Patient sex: M
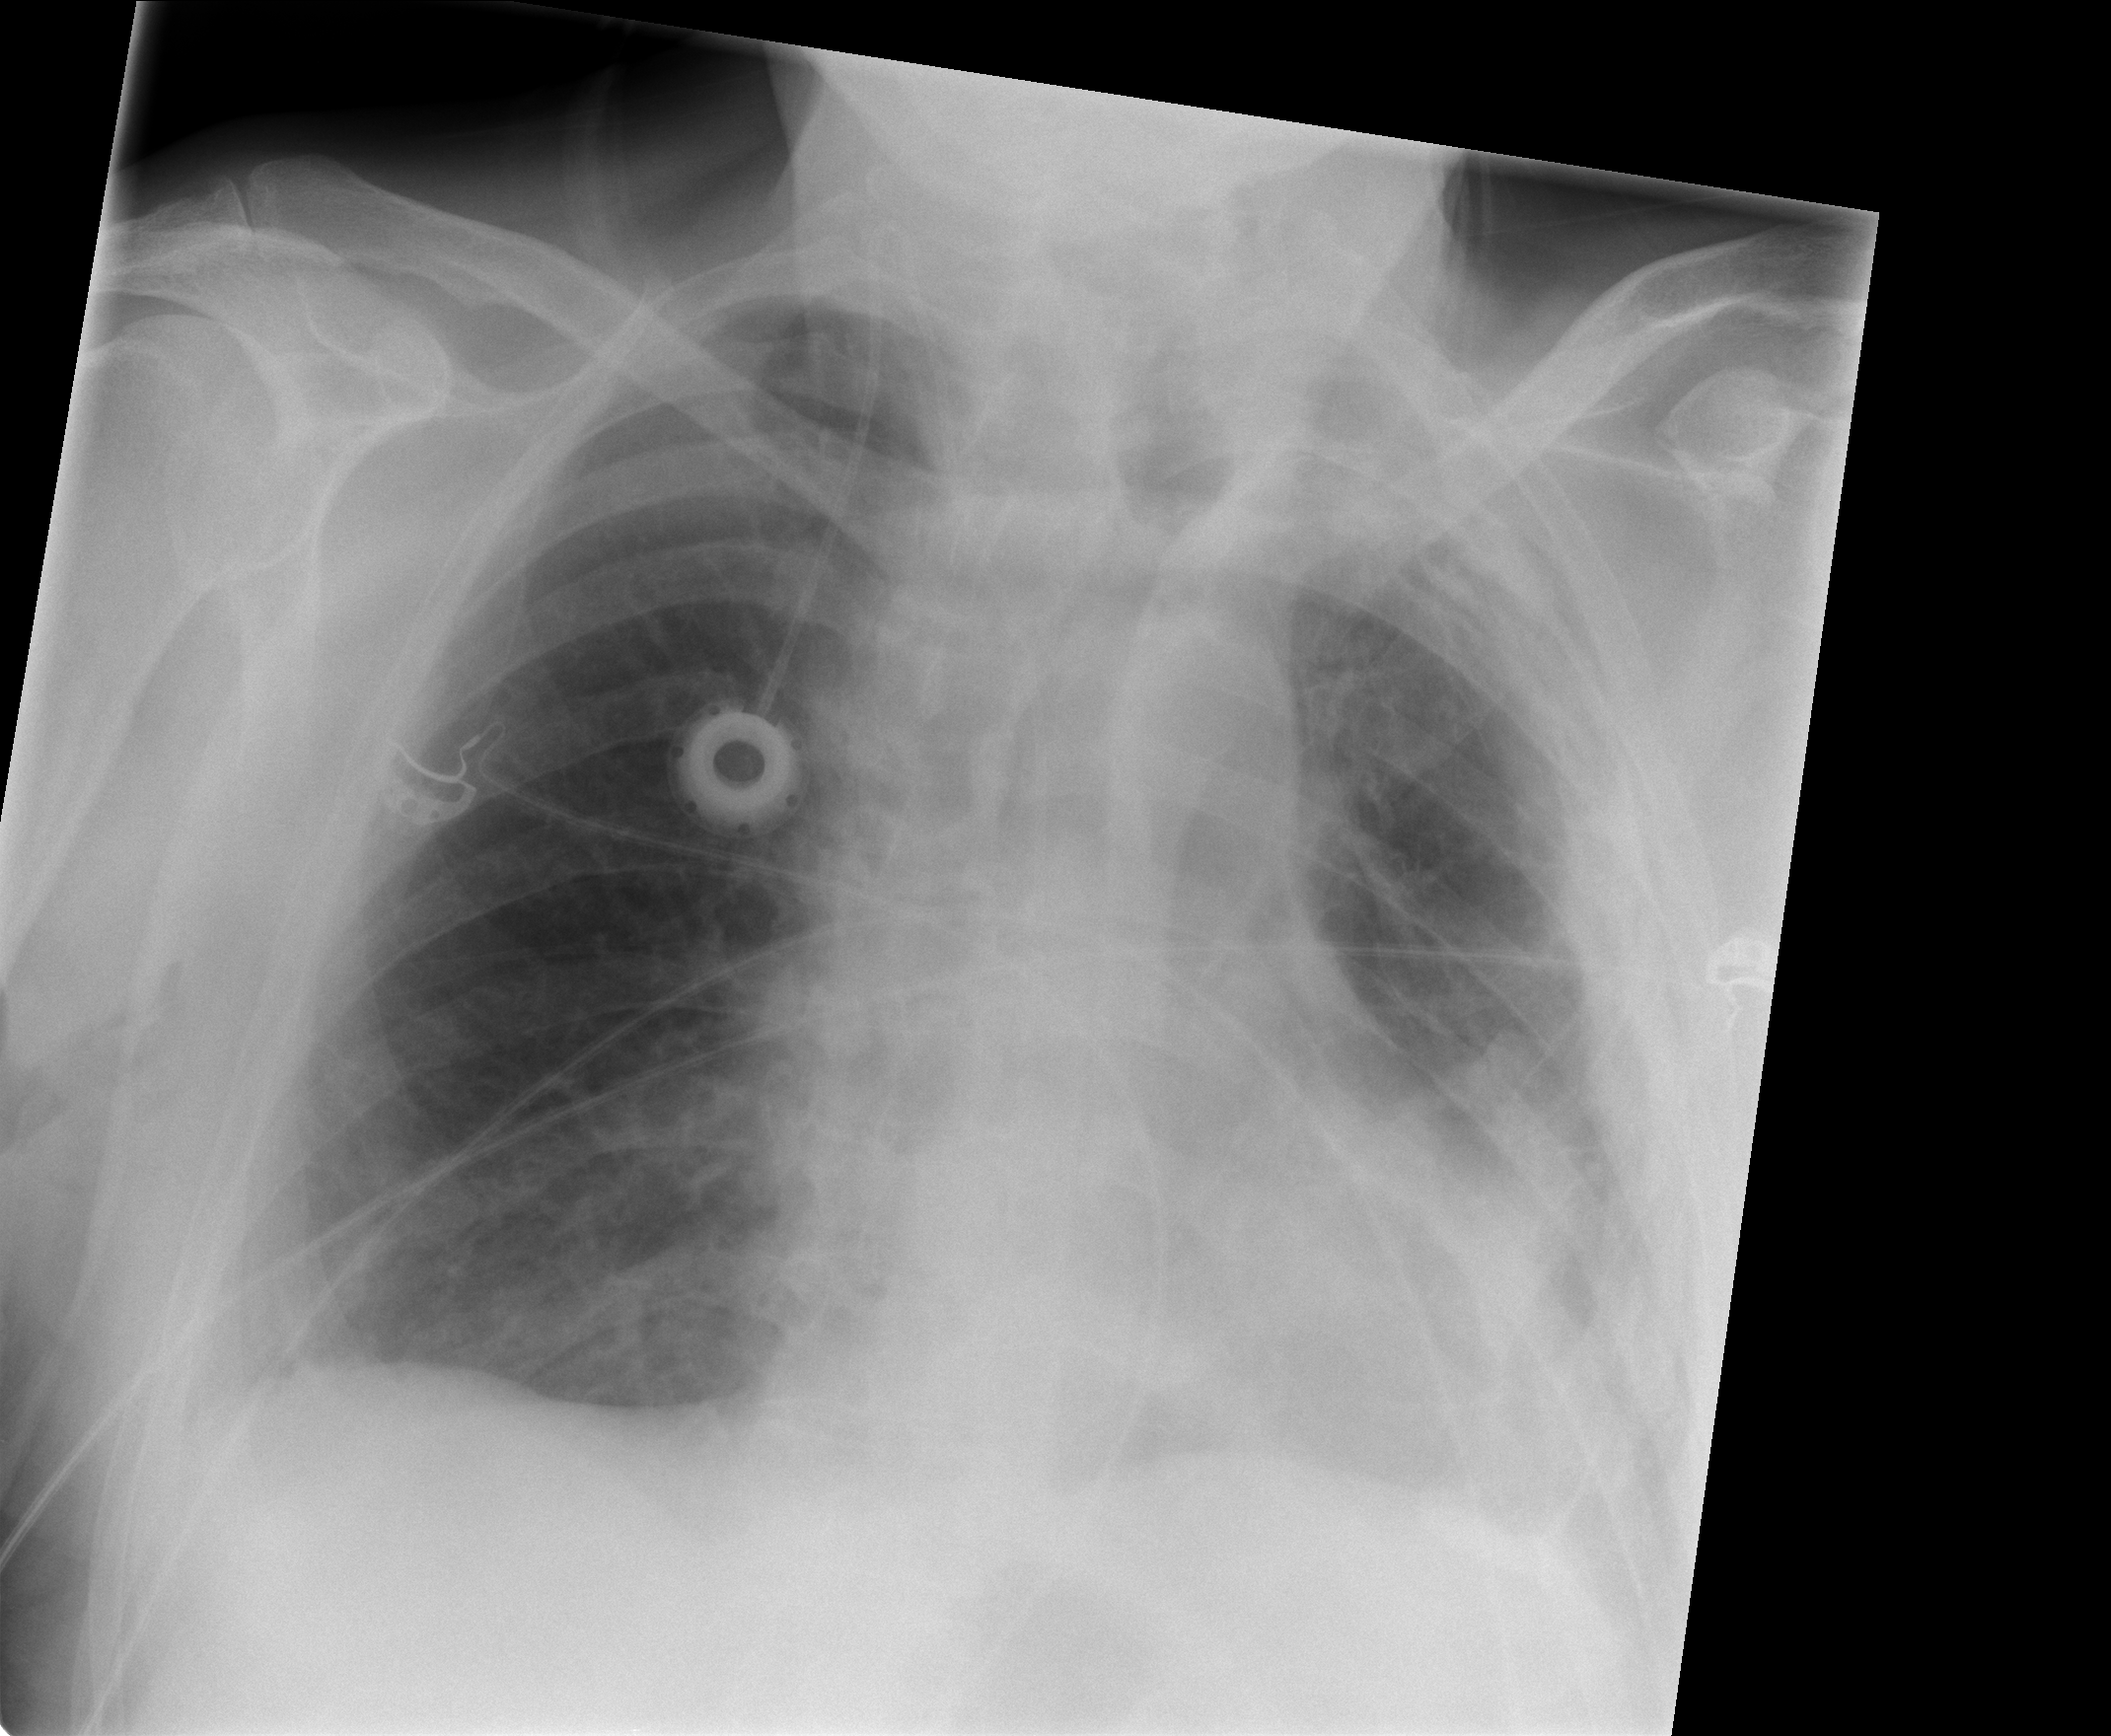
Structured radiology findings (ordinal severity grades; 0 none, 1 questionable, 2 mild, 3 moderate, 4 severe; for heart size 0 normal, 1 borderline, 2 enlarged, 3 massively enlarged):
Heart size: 1
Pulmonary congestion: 1
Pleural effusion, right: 1
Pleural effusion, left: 2
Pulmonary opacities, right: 0
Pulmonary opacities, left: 2
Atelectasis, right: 2
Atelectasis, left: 2